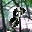
Label: 8